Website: bh-photo
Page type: billing-address
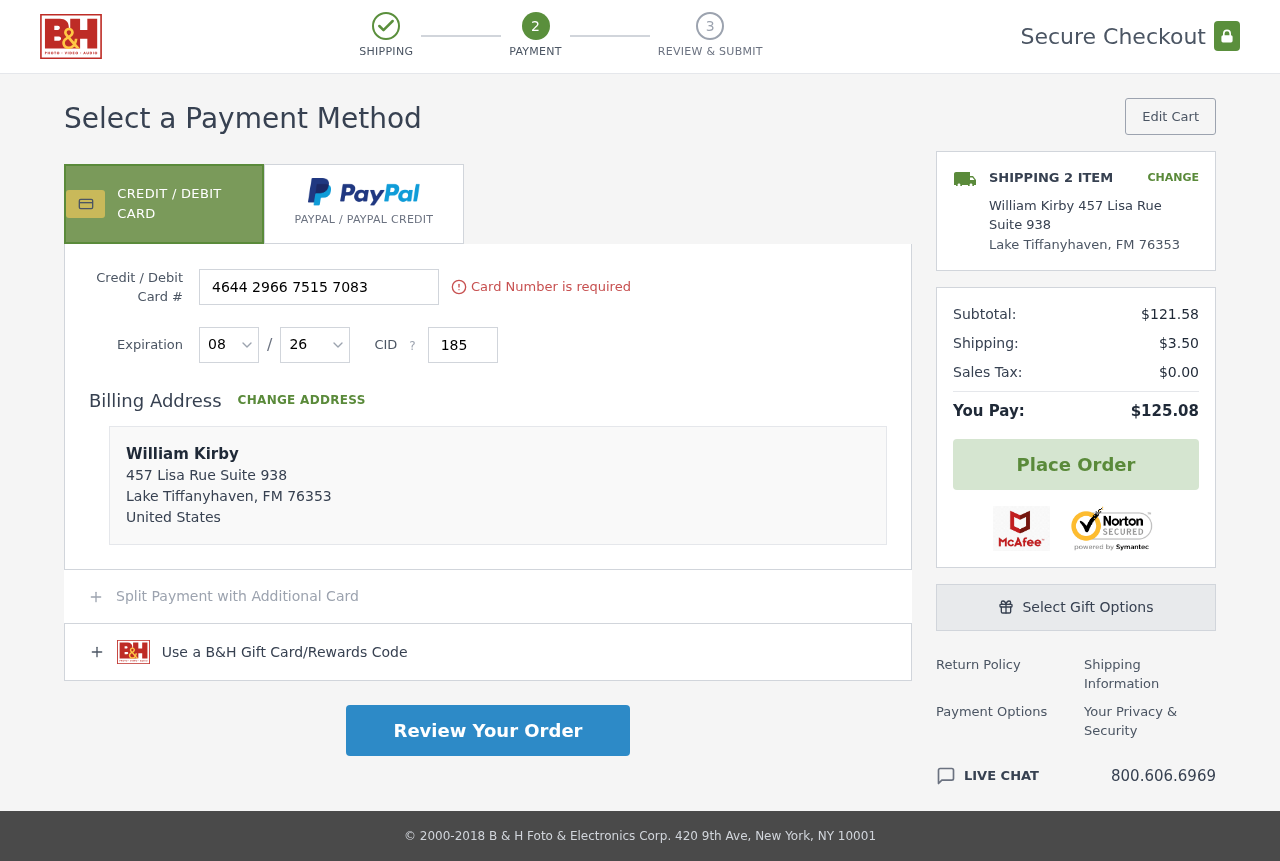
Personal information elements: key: PII_CARD_CVV
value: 185
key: PII_CARD_EXPIRY_MONTH
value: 08
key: PII_CARD_EXPIRY_YEAR
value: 26
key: PII_CARD_NUMBER
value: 4644 2966 7515 7083
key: PII_CITY
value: Lake Tiffanyhaven
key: PII_COUNTRY
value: United States
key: PII_FULLNAME
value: William Kirby
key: PII_FULLNAME2
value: William Kirby
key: PII_POSTCODE
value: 76353
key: PII_STATE_ABBR
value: FM
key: PII_STREET
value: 457 Lisa Rue Suite 938
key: PII_STATE
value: FM
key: PII_POSTCODE_FULL
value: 76353
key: PII_POSTCODE_NUMERIC
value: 76353
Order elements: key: ORDER_NUM_ITEMS
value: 2
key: ORDER_SUBTOTAL
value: $121.58
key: ORDER_SHIPPING_COST
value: $3.50
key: ORDER_TAX
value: $0.00
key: ORDER_TOTAL
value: $125.08